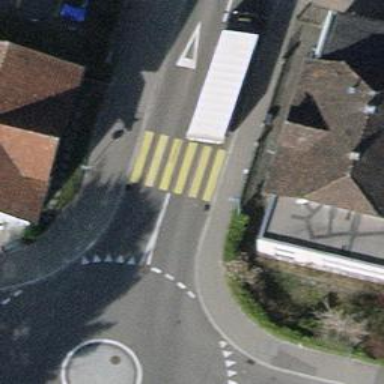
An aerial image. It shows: Uncontrolled and marked road crossing.